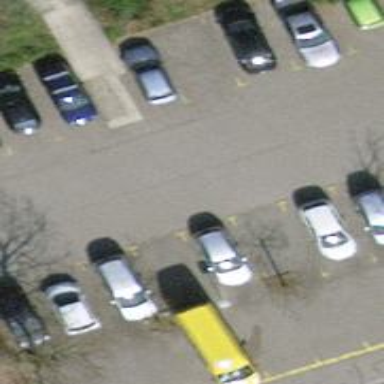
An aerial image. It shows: Asphalt parking aisle along service road.